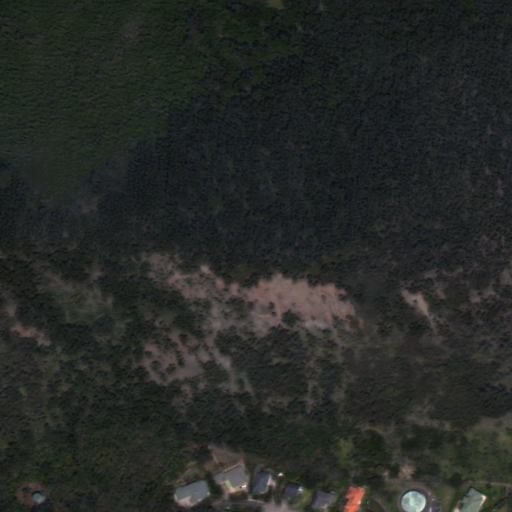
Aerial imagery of mountain in Hawaii named Kalapaoka'ilio containing only unknown